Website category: sports
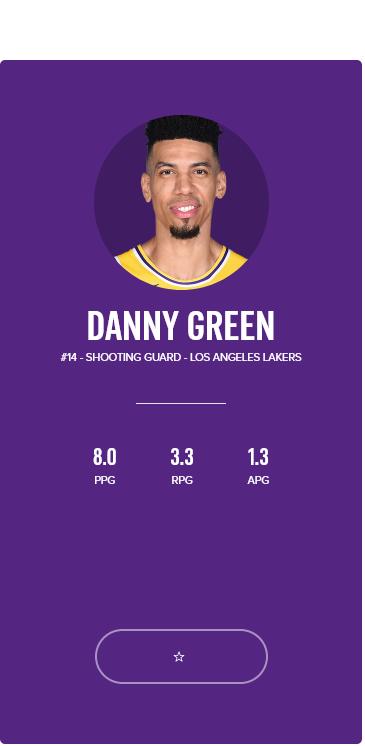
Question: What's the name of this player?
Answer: DANNY GREEN

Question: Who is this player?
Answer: DANNY GREEN

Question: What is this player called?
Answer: DANNY GREEN

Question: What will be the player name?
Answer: DANNY GREEN

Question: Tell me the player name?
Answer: DANNY GREEN

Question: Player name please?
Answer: DANNY GREEN

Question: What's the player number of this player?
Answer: #14

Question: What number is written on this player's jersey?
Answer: #14

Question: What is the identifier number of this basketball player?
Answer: #14

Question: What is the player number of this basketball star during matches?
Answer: #14

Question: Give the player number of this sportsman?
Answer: #14

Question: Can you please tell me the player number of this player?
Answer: #14

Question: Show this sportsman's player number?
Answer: #14

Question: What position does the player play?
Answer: SHOOTING GUARD

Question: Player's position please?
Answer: SHOOTING GUARD

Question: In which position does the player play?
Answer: SHOOTING GUARD

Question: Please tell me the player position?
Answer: SHOOTING GUARD

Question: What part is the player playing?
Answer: SHOOTING GUARD

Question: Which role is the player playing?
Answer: SHOOTING GUARD

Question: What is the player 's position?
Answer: SHOOTING GUARD

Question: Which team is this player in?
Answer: LOS ANGELES LAKERS

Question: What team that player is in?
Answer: LOS ANGELES LAKERS

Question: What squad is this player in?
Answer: LOS ANGELES LAKERS

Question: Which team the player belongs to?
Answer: LOS ANGELES LAKERS

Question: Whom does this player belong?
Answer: LOS ANGELES LAKERS

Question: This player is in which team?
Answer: LOS ANGELES LAKERS

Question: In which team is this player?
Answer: LOS ANGELES LAKERS

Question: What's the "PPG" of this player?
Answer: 8.0

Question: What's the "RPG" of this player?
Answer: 3.3

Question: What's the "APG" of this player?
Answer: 1.3

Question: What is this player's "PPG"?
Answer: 8.0

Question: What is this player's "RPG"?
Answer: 3.3

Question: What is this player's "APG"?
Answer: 1.3

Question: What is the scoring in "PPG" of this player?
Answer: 8.0

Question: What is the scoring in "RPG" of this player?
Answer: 3.3

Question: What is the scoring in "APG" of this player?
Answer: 1.3

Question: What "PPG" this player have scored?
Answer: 8.0

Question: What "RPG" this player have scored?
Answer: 3.3

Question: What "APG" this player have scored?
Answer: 1.3

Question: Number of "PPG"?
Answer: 8.0

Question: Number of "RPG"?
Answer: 3.3

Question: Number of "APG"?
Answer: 1.3

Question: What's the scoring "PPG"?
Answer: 8.0

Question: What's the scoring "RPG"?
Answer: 3.3

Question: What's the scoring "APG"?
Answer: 1.3